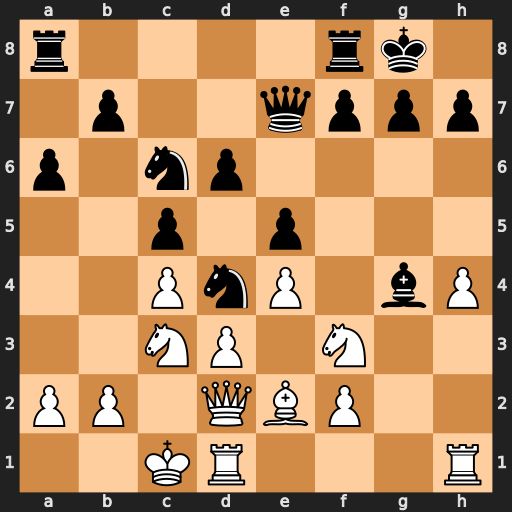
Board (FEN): r4rk1/1p2qppp/p1np4/2p1p3/2PnP1bP/2NP1N2/PP1QBP2/2KR3R
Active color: w
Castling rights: -
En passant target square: -
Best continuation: Nxd4 Nxd4 Bxg4